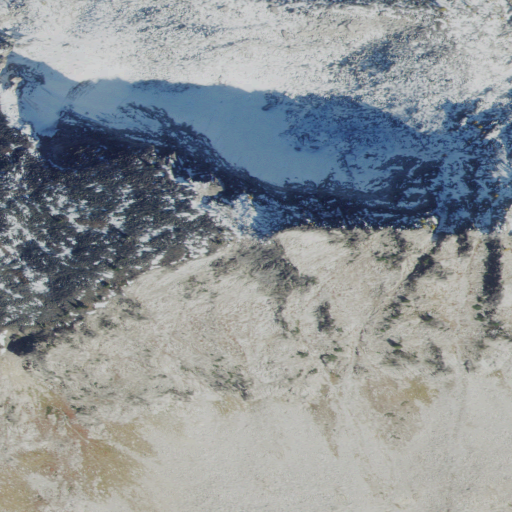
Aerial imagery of mountain in Montana named Ranger Peak containing grassland, barren land, and snow